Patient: sex M, age 53
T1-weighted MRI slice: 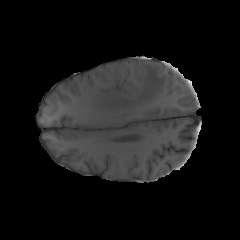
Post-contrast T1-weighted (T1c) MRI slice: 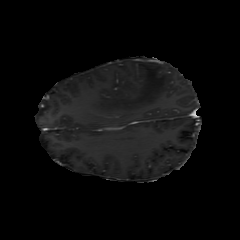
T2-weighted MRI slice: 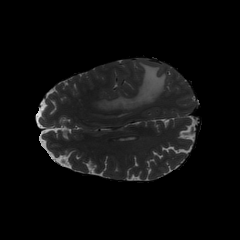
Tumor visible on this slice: yes
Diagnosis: Glioblastoma, IDH-wildtype
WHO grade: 4